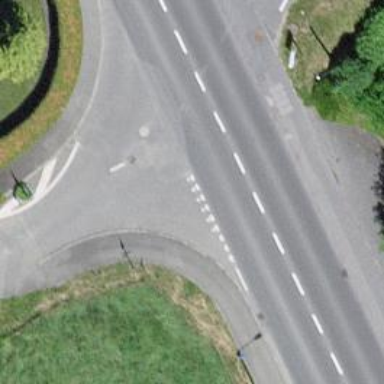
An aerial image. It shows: Road with "give way" sign.